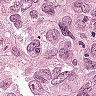
Metastatic tissue present: yes